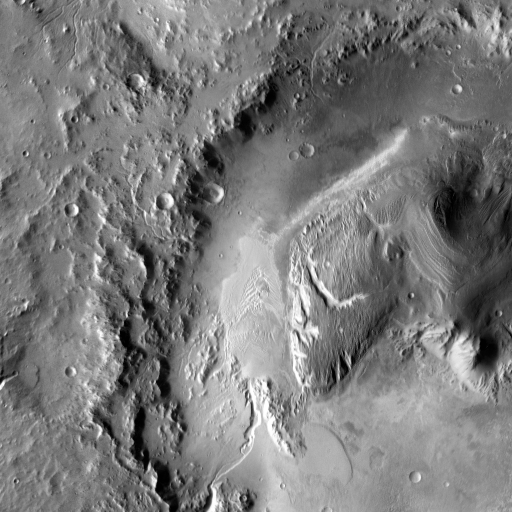
Crater classes present: Background, Other, Buried, Secondary